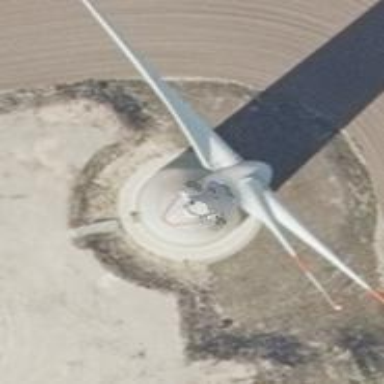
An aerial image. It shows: Wind generator in the form of horizontal axis wind turbine.